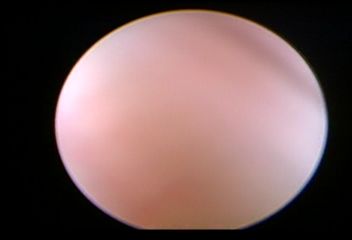
Modality: WLC
Class: Normal mucosa
Bladder cancer association: No